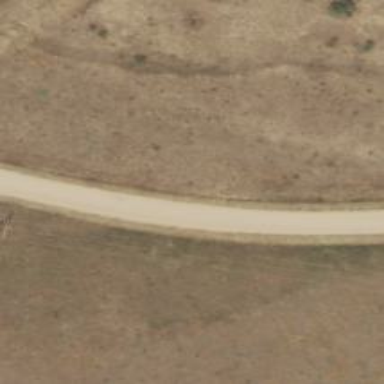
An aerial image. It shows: Unclassified road.